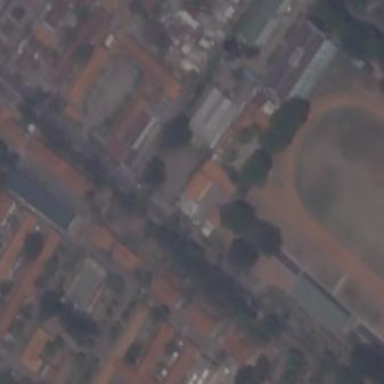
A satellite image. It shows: School.